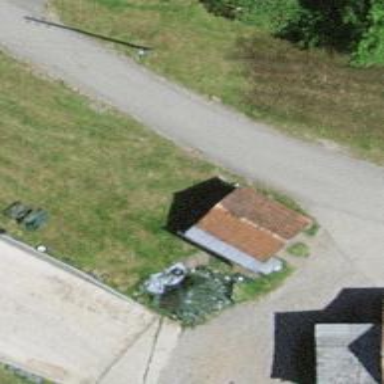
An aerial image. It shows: Farm.